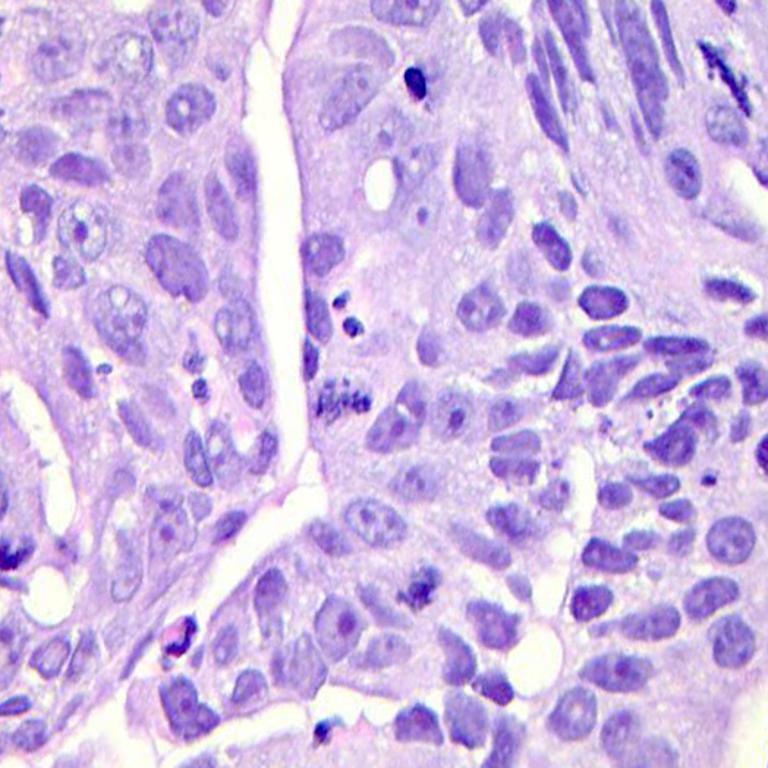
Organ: colon
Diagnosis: adenocarcinomas